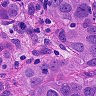
Metastatic tissue present: yes